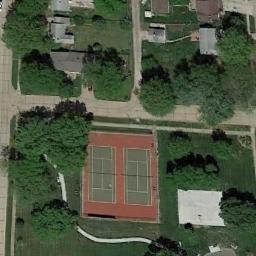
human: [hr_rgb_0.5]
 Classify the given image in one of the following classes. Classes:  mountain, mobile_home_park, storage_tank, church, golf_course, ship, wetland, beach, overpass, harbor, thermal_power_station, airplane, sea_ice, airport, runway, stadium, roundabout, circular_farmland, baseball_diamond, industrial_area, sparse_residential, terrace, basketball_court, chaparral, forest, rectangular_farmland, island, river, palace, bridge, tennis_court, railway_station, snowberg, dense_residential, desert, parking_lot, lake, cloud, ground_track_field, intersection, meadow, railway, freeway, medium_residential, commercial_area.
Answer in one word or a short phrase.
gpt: tennis_court